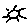
Label: sun